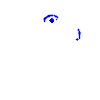
Particle: proton